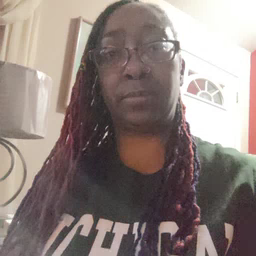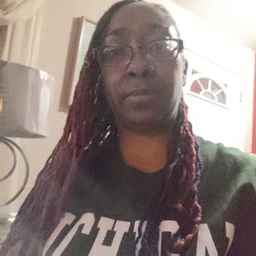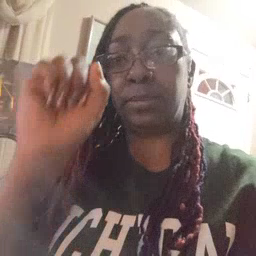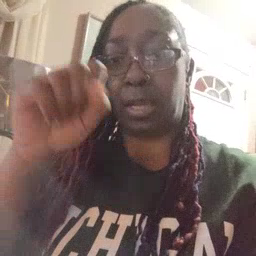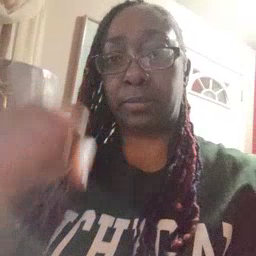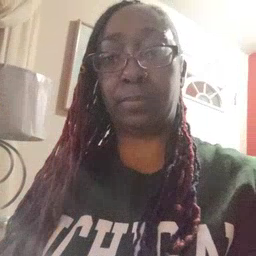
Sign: yes